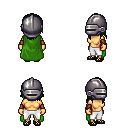
a pixel art fantasy rpg character, female body template, human, tanned skin, green cape, white pants, green long hairstyle, metal helm, leather bracers, ghillies, four views (front, back, left, right), 2x2 character sprite sheet, small pixel art, hard edges, no anti-aliasing